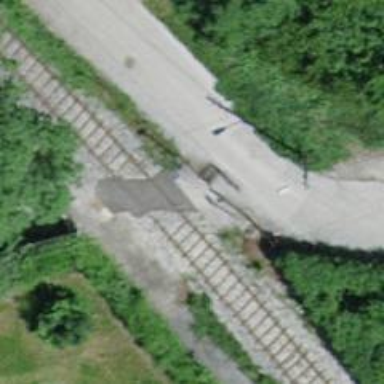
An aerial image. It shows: Level crossing along the railway.